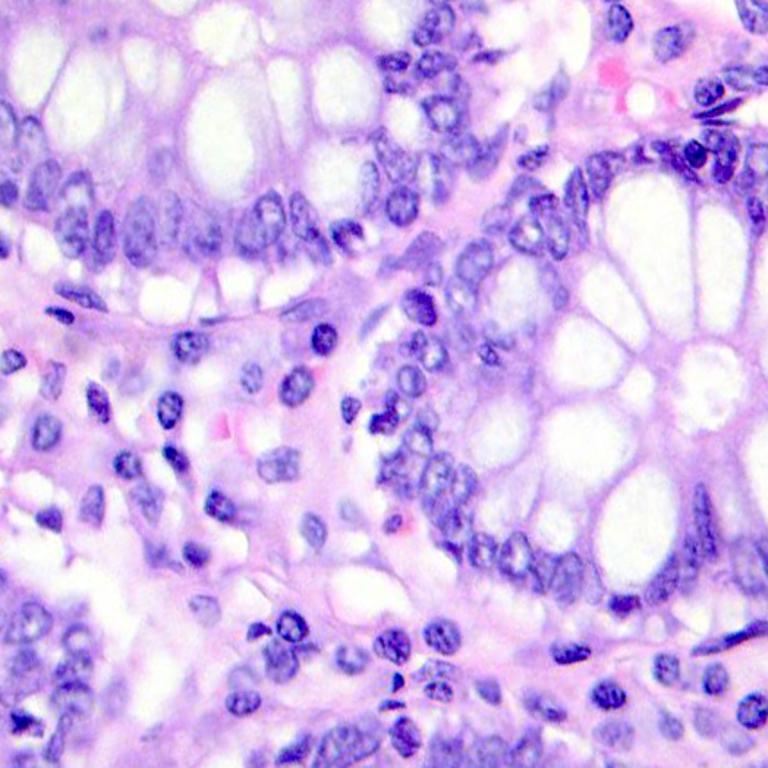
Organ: colon
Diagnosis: benign